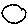
Label: circle